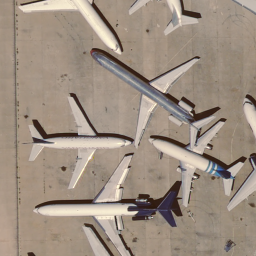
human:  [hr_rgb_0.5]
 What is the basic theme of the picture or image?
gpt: airplane